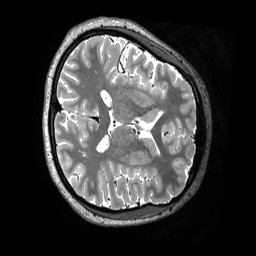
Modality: T2w
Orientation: axial